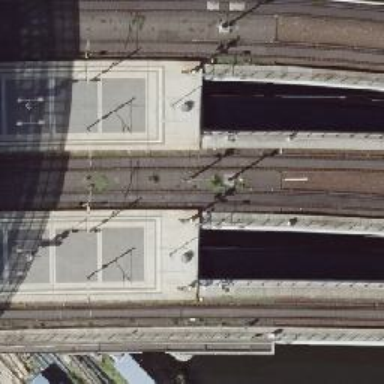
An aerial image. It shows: Railway signal.